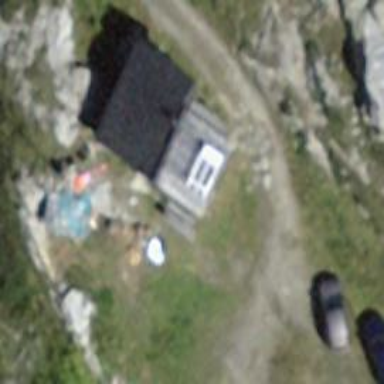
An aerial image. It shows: Hut.